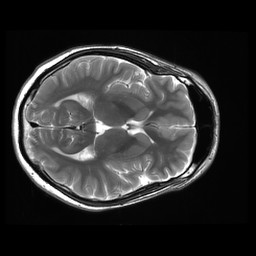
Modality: T2w
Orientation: axial
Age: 27
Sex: male
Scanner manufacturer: ge
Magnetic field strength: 3 T
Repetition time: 5.738 s
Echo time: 0.09688 s